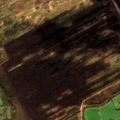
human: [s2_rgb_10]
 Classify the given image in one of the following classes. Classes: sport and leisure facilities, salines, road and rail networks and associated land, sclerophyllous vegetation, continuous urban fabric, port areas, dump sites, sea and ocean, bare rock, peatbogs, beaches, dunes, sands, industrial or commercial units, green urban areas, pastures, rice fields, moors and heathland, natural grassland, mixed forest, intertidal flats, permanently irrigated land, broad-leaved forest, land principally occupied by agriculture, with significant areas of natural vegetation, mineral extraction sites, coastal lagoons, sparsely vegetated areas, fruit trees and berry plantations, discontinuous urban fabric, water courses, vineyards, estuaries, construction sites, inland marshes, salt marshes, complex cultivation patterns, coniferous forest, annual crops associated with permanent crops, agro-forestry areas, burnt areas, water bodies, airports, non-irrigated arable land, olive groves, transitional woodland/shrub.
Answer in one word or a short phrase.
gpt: pastures, land principally occupied by agriculture, with significant areas of natural vegetation, peatbogs